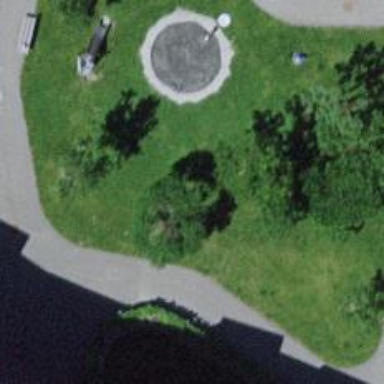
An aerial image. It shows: Playground area for leisure land.